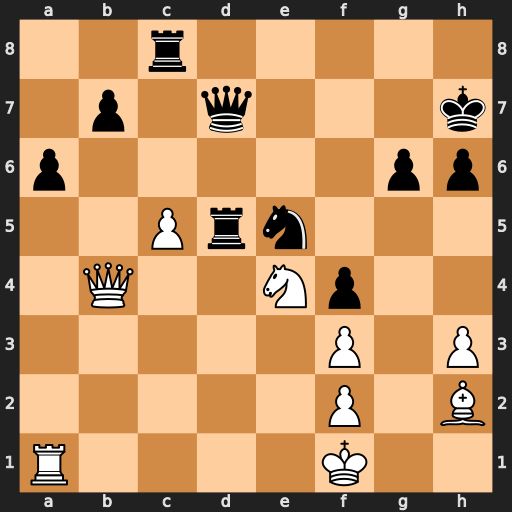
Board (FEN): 2r5/1p1q3k/p5pp/2Prn3/1Q2Np2/5P1P/5P1B/R4K2
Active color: w
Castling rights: -
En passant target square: -
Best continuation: Nf6+ Kg7 Nxd7